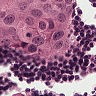
Metastatic tissue present: yes